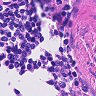
Metastatic tissue present: no